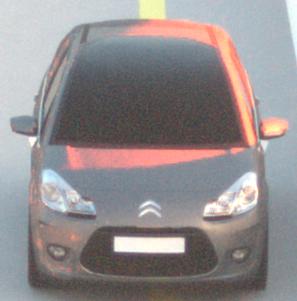
Make: Citroen
Model: C3 1.1
Detailed model: C3 (II)
Model produced from: 2010/01
Model produced until: 2012/03
Doors: 5
Color: gray
Road condition: dry road
Daytime: sunrise or sunset
Contrast: medium contrast